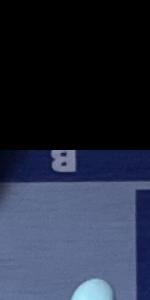
Label: Empty